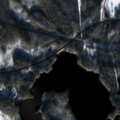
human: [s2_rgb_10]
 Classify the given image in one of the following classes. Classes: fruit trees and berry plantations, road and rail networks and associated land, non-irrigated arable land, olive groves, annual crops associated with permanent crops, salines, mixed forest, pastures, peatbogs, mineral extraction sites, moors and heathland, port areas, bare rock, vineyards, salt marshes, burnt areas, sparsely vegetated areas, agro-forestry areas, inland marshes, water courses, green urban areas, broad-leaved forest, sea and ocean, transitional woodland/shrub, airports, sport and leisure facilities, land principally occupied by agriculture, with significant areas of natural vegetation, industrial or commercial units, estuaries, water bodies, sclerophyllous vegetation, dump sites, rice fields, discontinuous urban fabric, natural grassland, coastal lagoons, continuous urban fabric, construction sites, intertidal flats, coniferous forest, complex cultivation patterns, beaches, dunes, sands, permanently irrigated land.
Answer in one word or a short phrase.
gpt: coniferous forest, water bodies